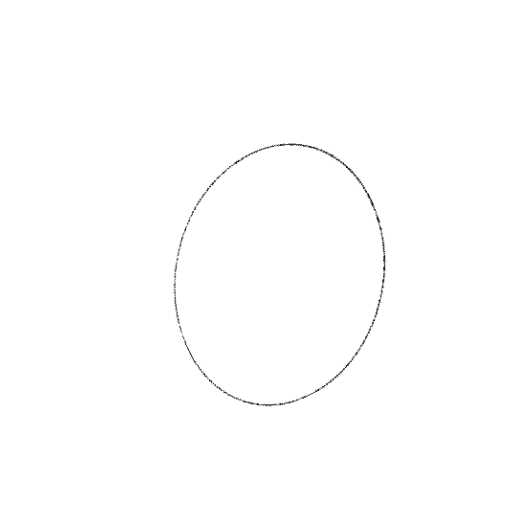
Crossing number: 0